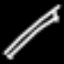
Label: line